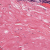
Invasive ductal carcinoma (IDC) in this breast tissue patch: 0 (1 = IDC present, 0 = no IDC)